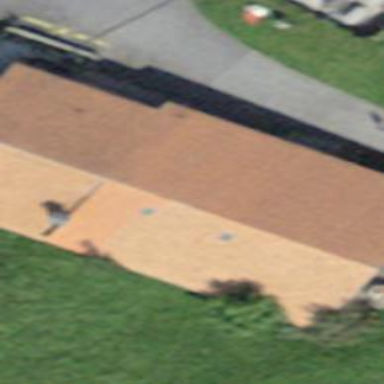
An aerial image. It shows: Barn.